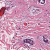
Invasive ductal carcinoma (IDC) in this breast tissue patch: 0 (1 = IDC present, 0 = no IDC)